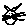
Label: cat